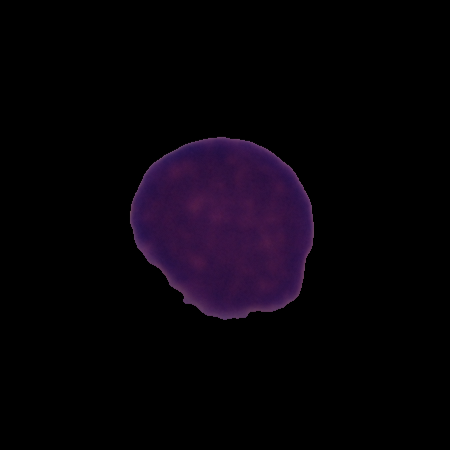
Label: cancer